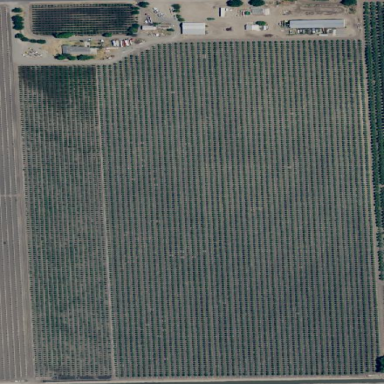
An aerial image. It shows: Beautiful orchard filled with pomegranate trees.